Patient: sex F, age 41
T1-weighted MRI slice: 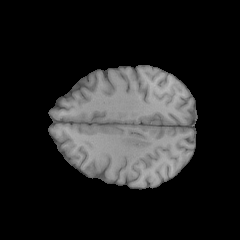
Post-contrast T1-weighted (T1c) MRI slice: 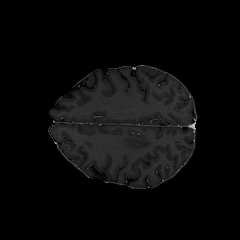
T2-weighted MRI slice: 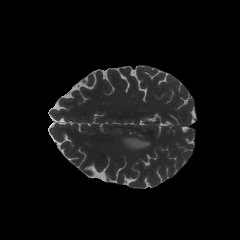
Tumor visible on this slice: yes
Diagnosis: Glioblastoma, IDH-wildtype
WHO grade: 4